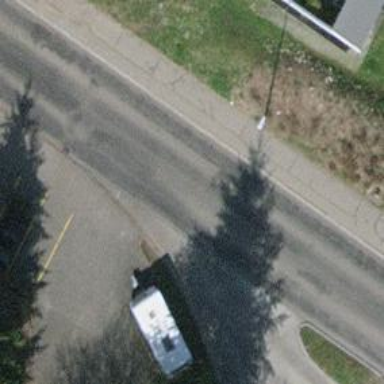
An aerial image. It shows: Tertiary road with asphalt surface.